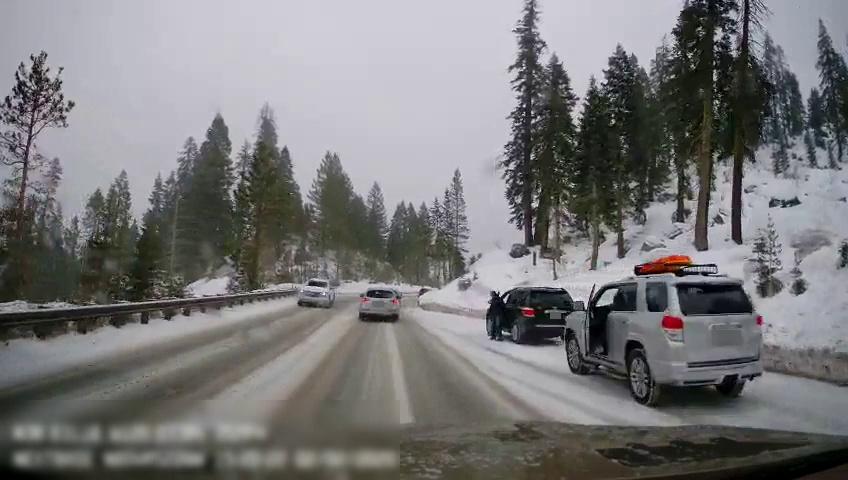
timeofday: Day
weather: Snowy
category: Drivable Space
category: Vehicles | SUV
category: Vehicles | Car
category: Vehicles | SUV
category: Vehicles | SUV
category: Pedestrians
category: Vehicles | SUV